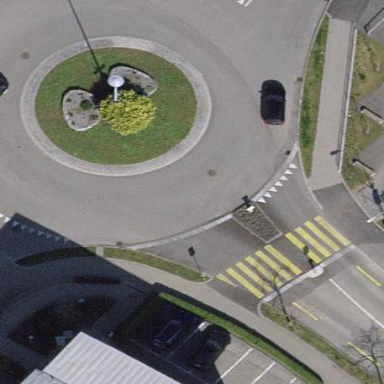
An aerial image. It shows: Roundabout on residential road.